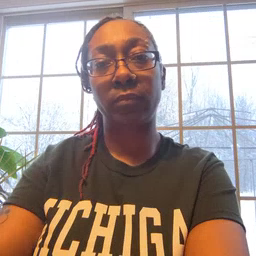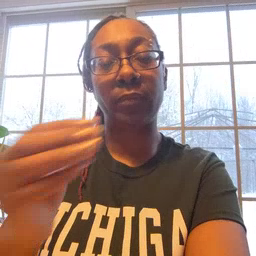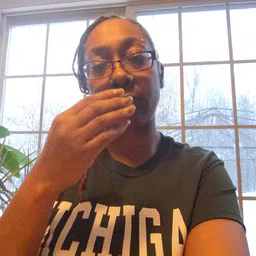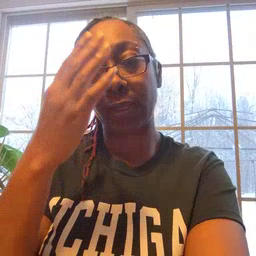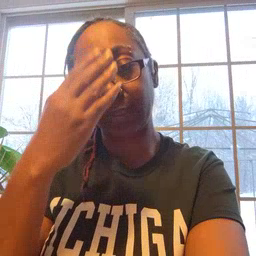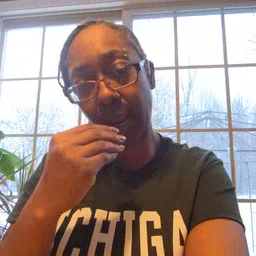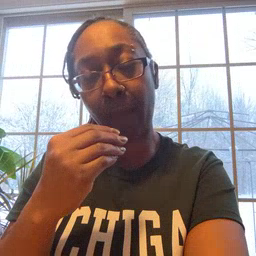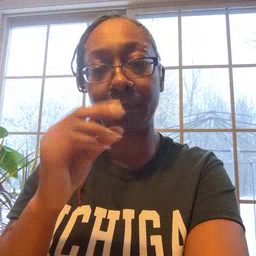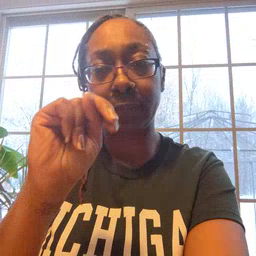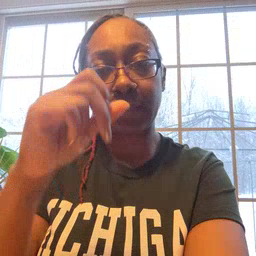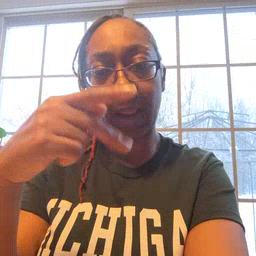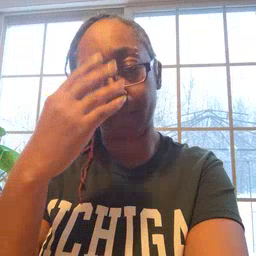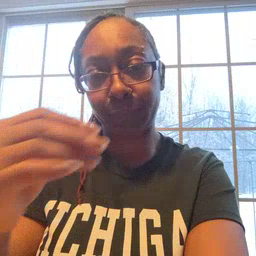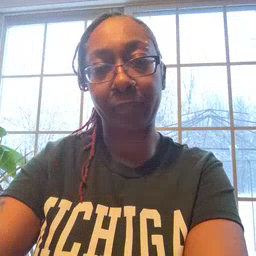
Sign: nap